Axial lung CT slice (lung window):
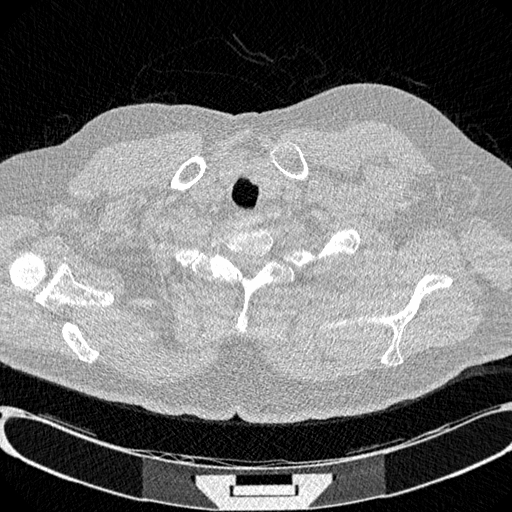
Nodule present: no